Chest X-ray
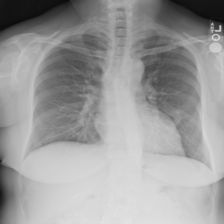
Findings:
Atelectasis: negative
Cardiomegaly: negative
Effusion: negative
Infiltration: negative
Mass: negative
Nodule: negative
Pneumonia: negative
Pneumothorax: negative
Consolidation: negative
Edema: negative
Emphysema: negative
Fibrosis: negative
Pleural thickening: negative
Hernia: negative